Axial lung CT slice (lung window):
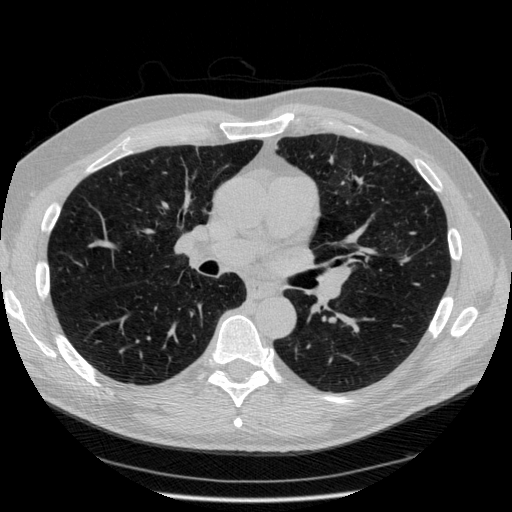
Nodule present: no